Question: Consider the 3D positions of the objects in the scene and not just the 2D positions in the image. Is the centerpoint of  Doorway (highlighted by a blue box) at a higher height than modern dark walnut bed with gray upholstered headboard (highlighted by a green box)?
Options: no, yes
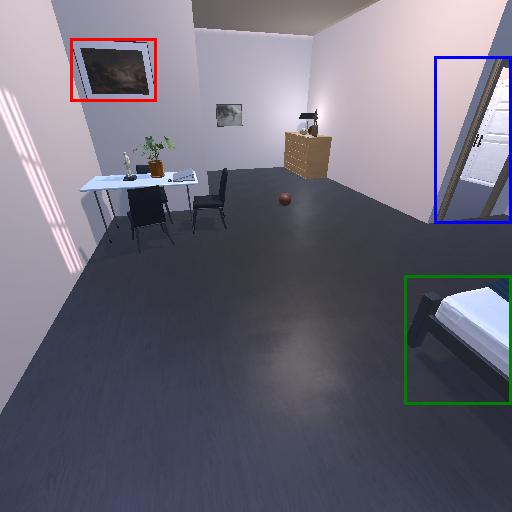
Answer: no